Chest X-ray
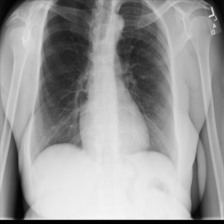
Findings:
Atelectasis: negative
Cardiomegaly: negative
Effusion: negative
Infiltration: negative
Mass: negative
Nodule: negative
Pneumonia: negative
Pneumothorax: negative
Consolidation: negative
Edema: negative
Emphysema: negative
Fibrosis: negative
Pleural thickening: negative
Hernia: negative